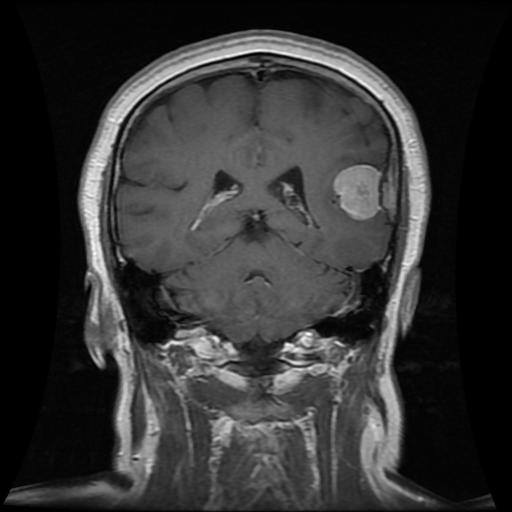
Label: meningioma